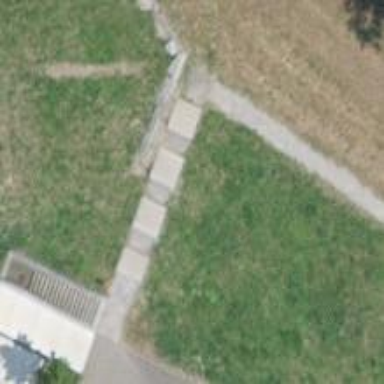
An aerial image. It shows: Road with steps.